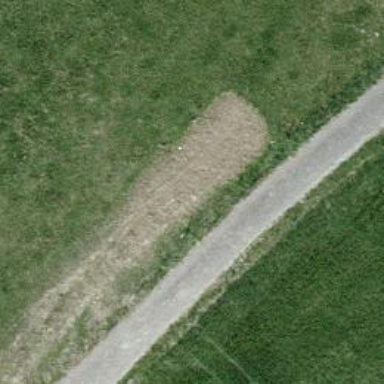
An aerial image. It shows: Service road with concrete surface. The track type is grade 1.